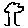
Label: tree